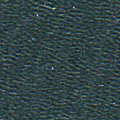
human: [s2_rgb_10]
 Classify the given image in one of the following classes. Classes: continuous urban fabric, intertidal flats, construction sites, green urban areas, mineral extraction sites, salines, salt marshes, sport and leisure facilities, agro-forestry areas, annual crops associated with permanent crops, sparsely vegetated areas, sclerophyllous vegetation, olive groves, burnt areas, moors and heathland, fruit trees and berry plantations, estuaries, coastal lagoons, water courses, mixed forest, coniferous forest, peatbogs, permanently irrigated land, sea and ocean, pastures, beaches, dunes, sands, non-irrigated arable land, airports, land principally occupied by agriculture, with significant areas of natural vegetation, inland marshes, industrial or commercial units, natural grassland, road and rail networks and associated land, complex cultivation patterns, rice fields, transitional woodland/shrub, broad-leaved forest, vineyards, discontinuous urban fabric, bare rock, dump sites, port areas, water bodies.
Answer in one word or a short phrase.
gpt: sea and ocean